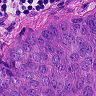
Metastatic tissue present: yes